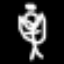
Label: angel